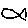
Label: fish